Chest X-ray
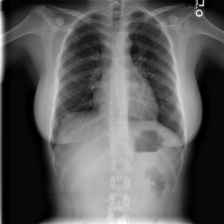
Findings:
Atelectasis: negative
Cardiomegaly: negative
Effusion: negative
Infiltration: negative
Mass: negative
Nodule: negative
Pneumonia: negative
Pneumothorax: negative
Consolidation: negative
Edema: negative
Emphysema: negative
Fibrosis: negative
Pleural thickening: negative
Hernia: negative